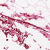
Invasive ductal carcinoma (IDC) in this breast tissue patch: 0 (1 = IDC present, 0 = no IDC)